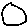
Label: moon